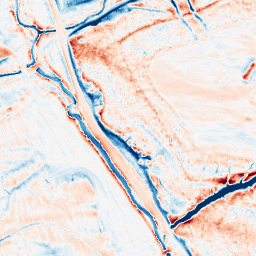
Category: classical
Decomposition family: gaussian_anisotropic
Decomposition parameters: sigma_x: 2
sigma_y: 5
Upsampling method: bicubic_16x
Upsampling parameters: scale: 16
Upsampling scale: 16